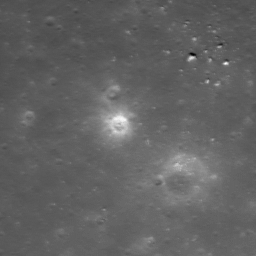
Host type: background_regolith
Lunar coordinates: latitude nan, longitude nan